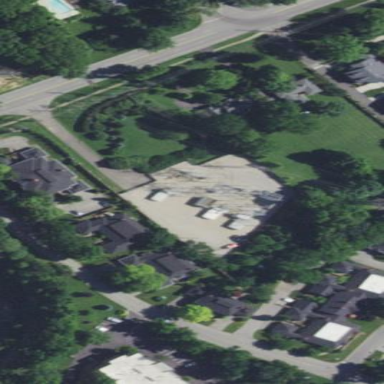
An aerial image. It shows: Power substation.